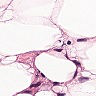
Metastatic tissue present: no